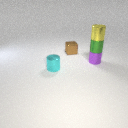
small cyan metal cylinder in front of small brown metal cube